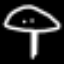
Label: mushroom